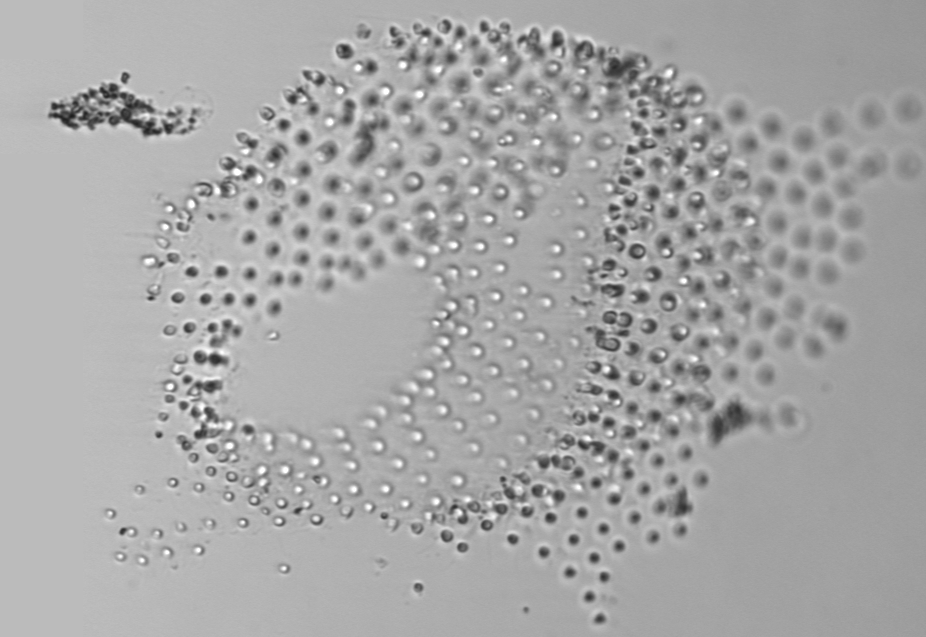
Label: Parvicorbicula_socialis